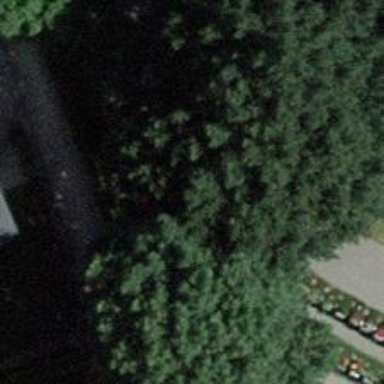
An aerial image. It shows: Paved path.